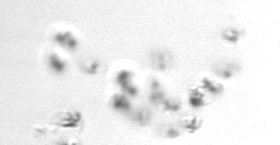
Label: Phaeocystis